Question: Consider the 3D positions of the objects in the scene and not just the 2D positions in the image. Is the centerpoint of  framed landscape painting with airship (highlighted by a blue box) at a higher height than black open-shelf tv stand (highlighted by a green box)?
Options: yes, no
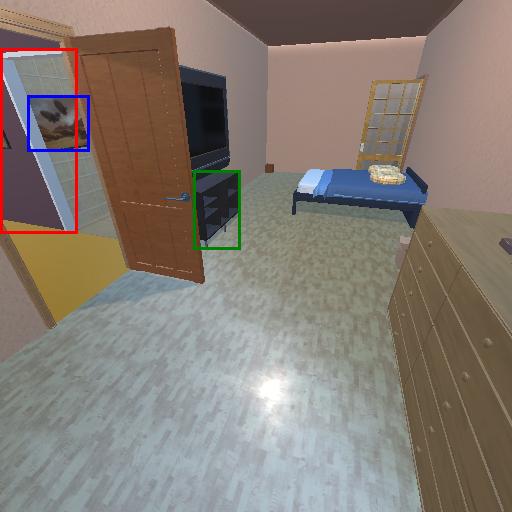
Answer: yes